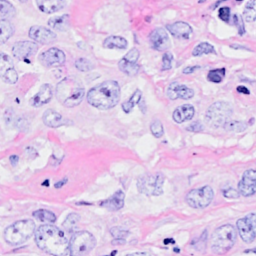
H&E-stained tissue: Breast